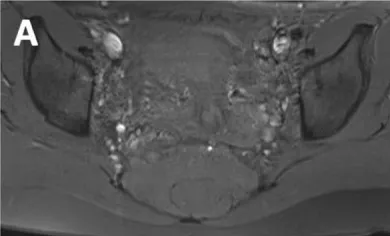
Axial T1-WI with spectral fat suppression.
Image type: radiology (mri)